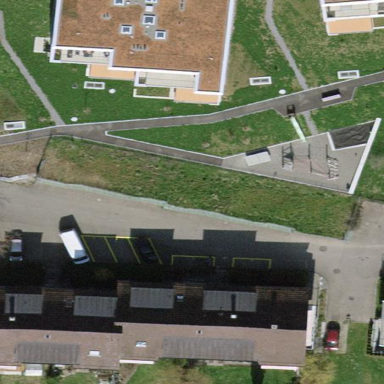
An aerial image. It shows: Garages with flat grass roofs.